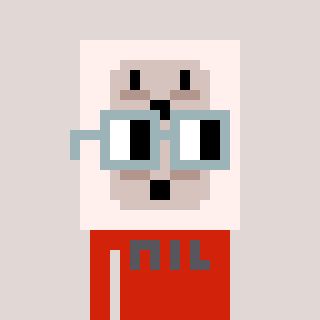
a pixel art character with square dark gray glasses, a outlet-shaped head and a red-colored body on a warm background